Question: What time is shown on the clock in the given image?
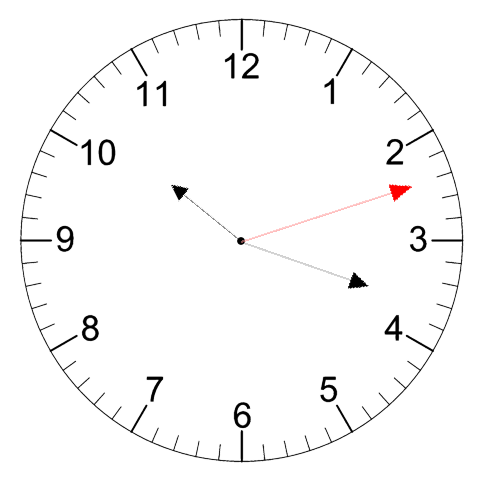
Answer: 10:18:12